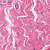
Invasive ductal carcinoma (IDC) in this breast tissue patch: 0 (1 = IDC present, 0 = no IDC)